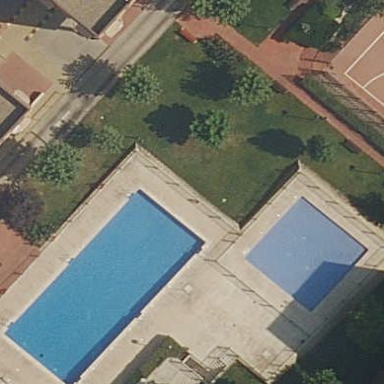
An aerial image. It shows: Swimming pool located in leisure land.